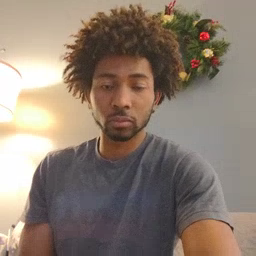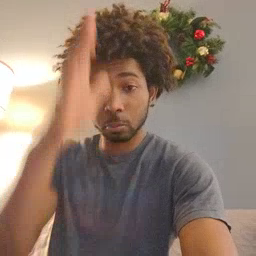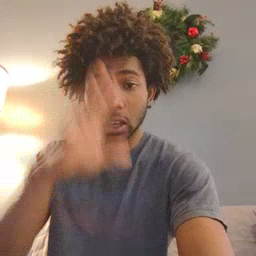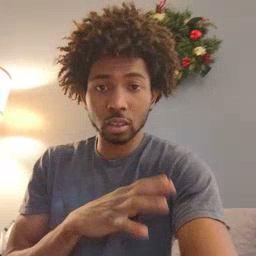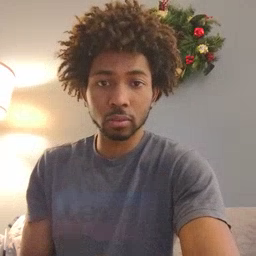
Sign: man